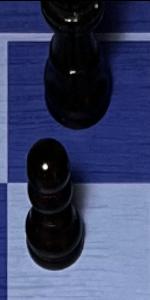
Label: Pawn_Black